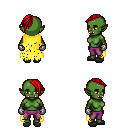
a pixel art fantasy rpg character, female body template, orc, green skin, yellow tattered cape, magenta pants, red long mohawk hairstyle, metal gloves, gray slippers, four views (front, back, left, right), 2x2 character sprite sheet, small pixel art, hard edges, no anti-aliasing